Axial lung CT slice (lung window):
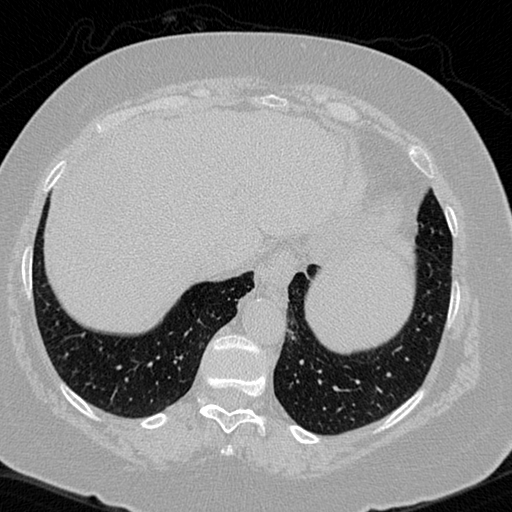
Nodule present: no